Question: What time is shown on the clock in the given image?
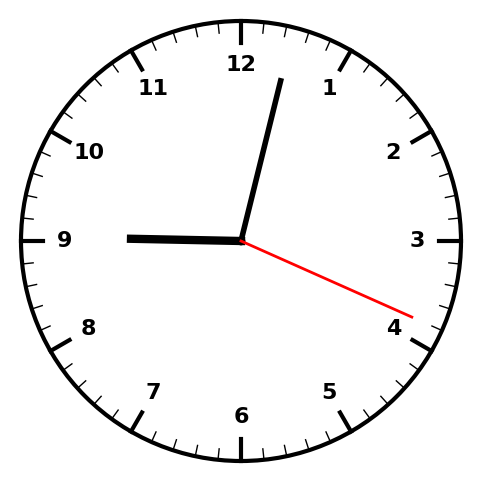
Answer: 09:02:19